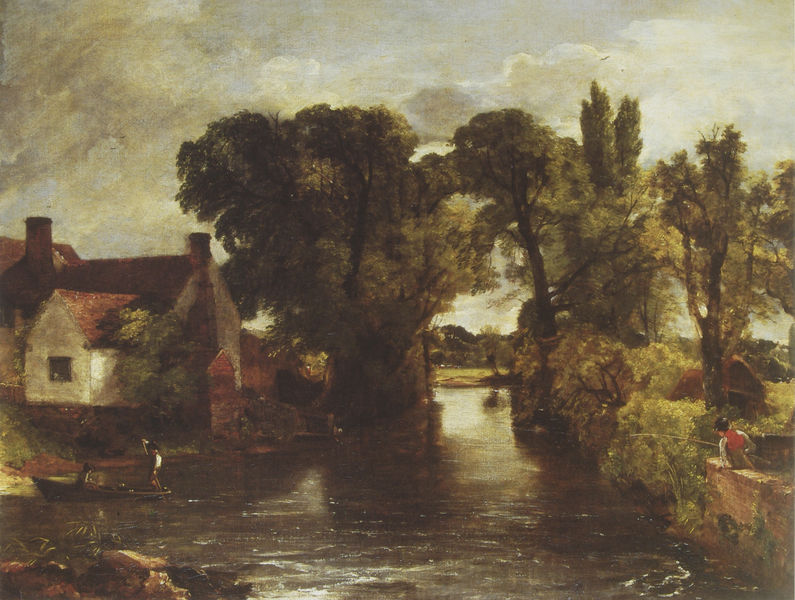
Titel: The Mill Stream
Künstler: John Constable
Standort: Ipswich (UK)
Institution: Ipswich Museums and Art Galleries
Schlagwörter: baum, felsen, gemälde, gewitter, himmel, mann, schatten, wasser, weiß, wolken, bäume, fluss, grün, landschaft, menschen, see, teich, ufer, braun, fenster, frau, grau, hell, licht, männer, dach, gebäude, haus, rot, wiese, hemd, wand, mensch, stein, steine, niederlande, bach, mühle, natur, pappeln, spiegelung, weide, gewässer, kanal, sonne, wiesen, land, kind, personen, person, wald, boot, boote, kahn, kamin, kinder, schornstein, gischt, schiff, wellen, beobachten, fischer, warm, fels, dorf, giebel, mauer, schornsteine, allee, rand, querformat, seestück, junge, wände, weiden, fischerboot, angel, mauern, bauernhaus, atmosphäre, niederländer, eichen, tunnel, corot, angler, angeln, länder, staken, spieglung, barke, fluaa, steuermann, tonige malerei, angelnd, ld